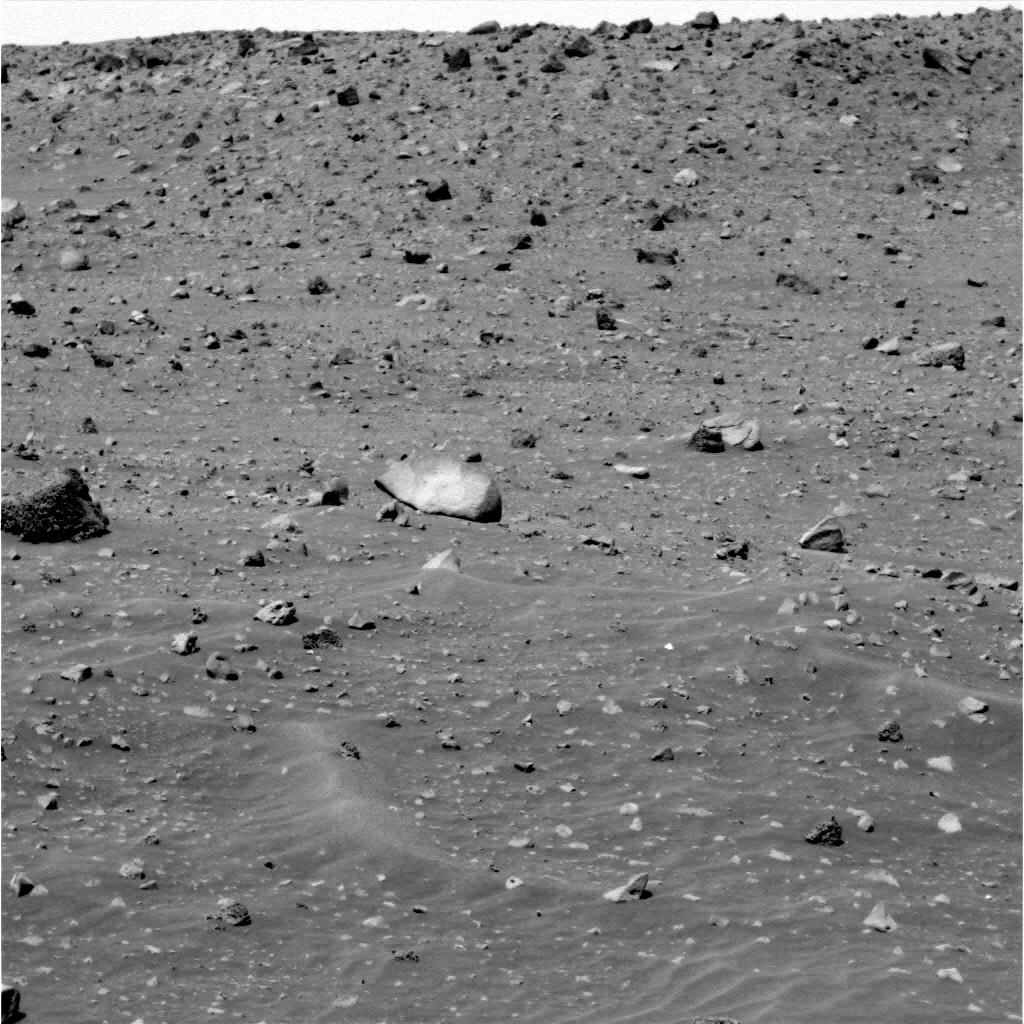
Terrain classes present: Gravel / Sand / Soil, Rock, Sky / Distant Mountains